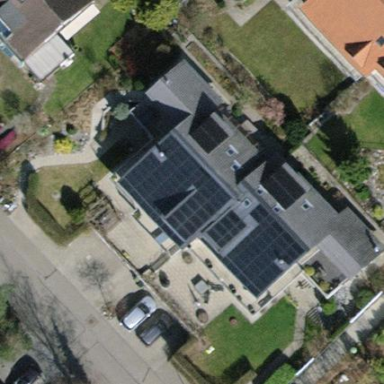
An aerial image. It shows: Solar power generator with photovoltaic panels.